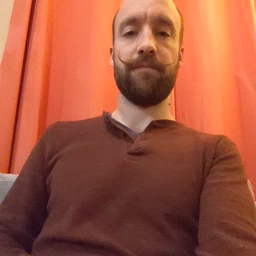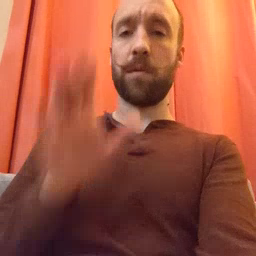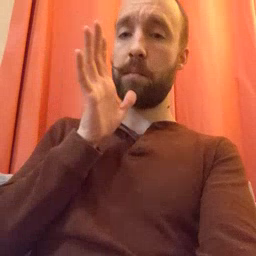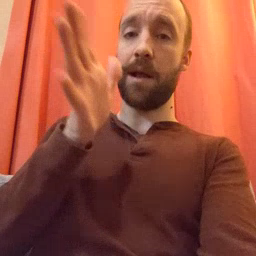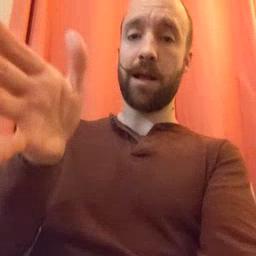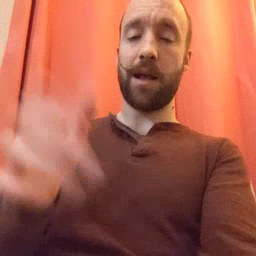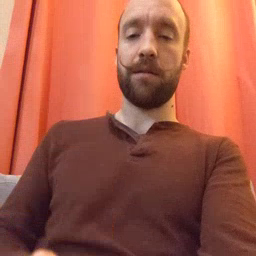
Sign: grandma